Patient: sex M, age 52
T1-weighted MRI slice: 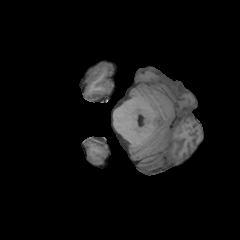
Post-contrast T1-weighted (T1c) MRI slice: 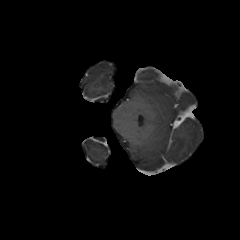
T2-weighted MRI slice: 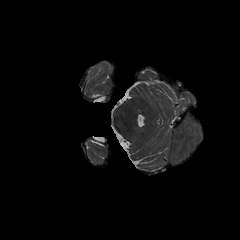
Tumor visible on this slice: no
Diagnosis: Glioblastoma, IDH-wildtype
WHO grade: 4